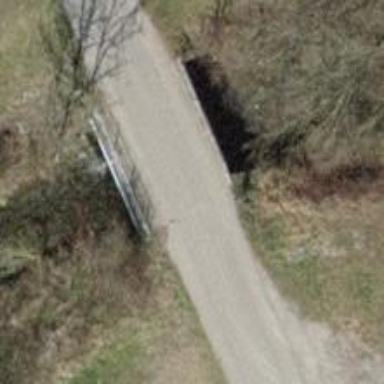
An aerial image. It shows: Unclassified road on asphalt surface with bridge.